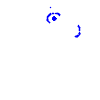
Particle: pion